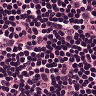
Metastatic tissue present: no